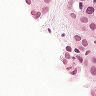
Metastatic tissue present: yes